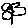
Label: flower